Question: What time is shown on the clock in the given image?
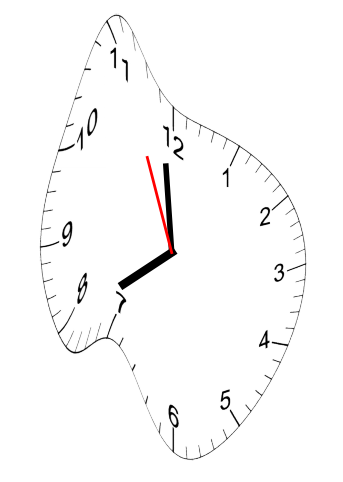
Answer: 07:58:56